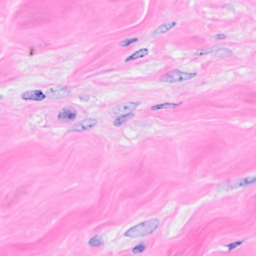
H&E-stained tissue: Breast